Question: I can't find method or variable to change it. Like picture example below, first day of week is monday. Thanks in advance.

link github DateRangePicker <URL>
Thanks for the answer. I finally figure it out. You need to initialize Locale and Timezone to change first day of week. Not calendar that you have to change. Don't need to break the library code too.
'''
new CalendarPickerView.init(date1, date1, TimeZone.getDefault(), Locale.UK, new SimpleDateFormat("MMMM, YYYY", Locale.getDefault())) //
.inMode(CalendarPickerView.SelectionMode.MULTIPLE)
.withSelectedDates(listDate);
'''
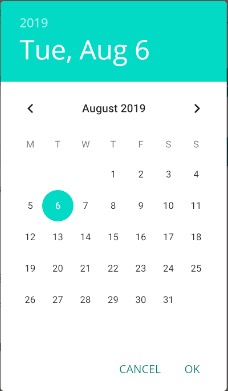
Answer: The first day of week is determined by your locale.
Set it to something like 'English (UK)' or 'German' and you will have Monday as first day of week.
Then if it dosen't work you can change by code, like :
'''
datePickerDialog.setFirstDayOfWeek(int weekStart);
'''
If you want monday 'weekStart = 2'
I hope it will help you!